Aerial crown-view tile of a tropical tree (Barro Colorado Island, Panama), acquired 20250715:
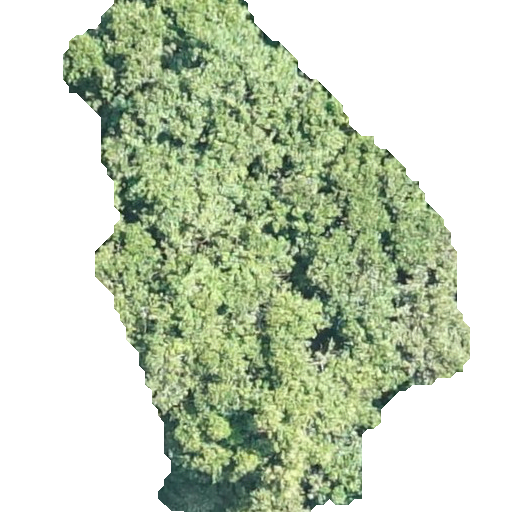
Species: Prioria copaifera
GBIF accepted scientific name: Prioria copaifera
Crown area: 208.651 m²